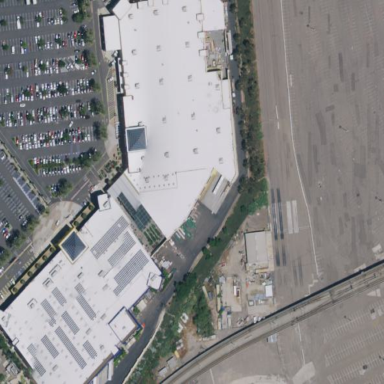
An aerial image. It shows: Commercial retail building.